Field crop: maize
Growth stage: 1
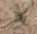
Species: salsola